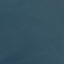
Land use / land cover: SeaLake